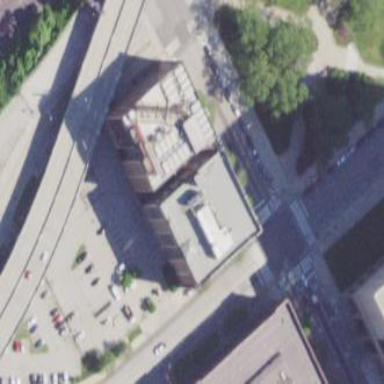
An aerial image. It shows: Commercial building.